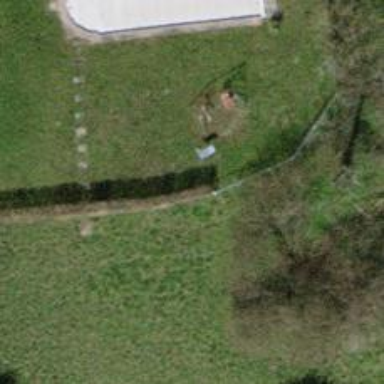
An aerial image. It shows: Hedge barrier.